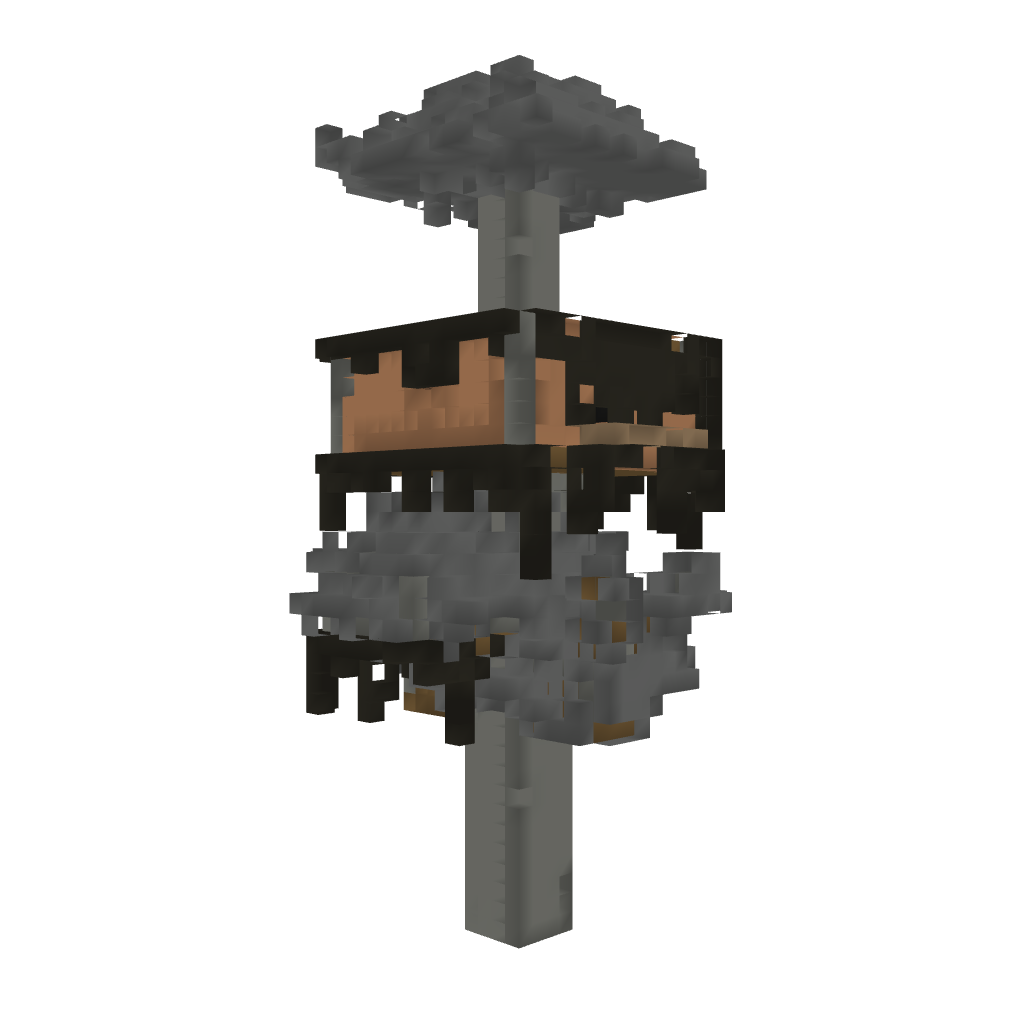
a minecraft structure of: Jungle Tree House